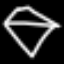
Label: diamond